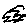
Label: zigzag